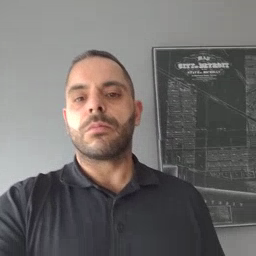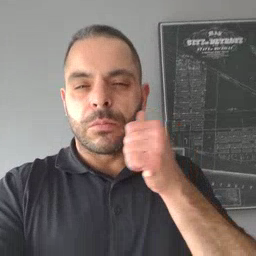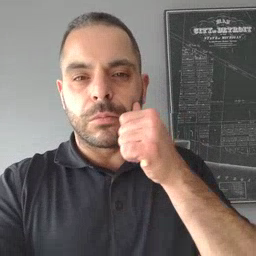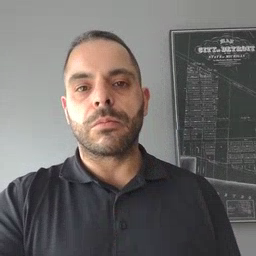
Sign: girl